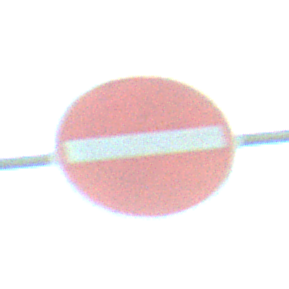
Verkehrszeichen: VerbotDerEinfahrt
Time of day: MorningAfternoon
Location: Outdoor (Nature)
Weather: PartlyCloudy
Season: NotSpecified
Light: Natural